Field crop: tomato
Growth stage: 1
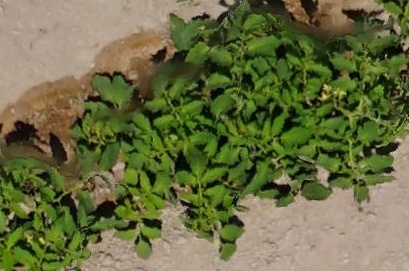
Species: tomato